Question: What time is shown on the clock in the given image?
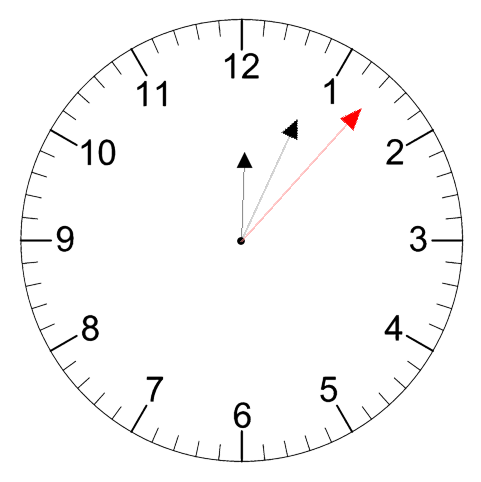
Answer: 12:04:07